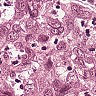
Metastatic tissue present: yes